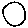
Label: moon